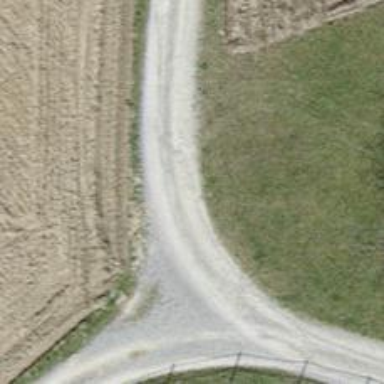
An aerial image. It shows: Pebblestone track with grade2 quality.